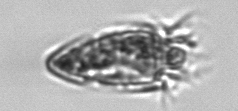
Label: Strombidium_tintinnodes